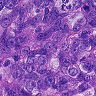
Metastatic tissue present: yes